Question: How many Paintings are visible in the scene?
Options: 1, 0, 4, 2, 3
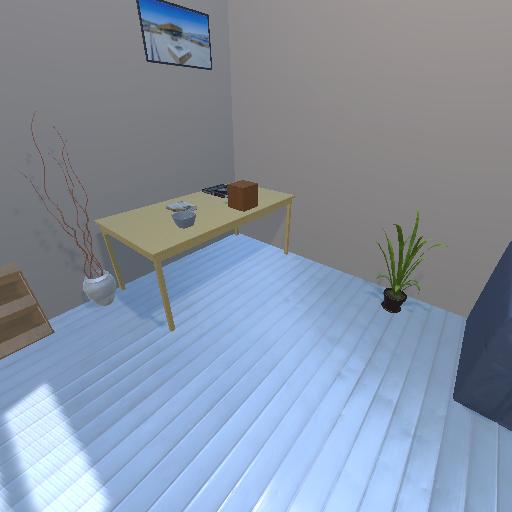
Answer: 1